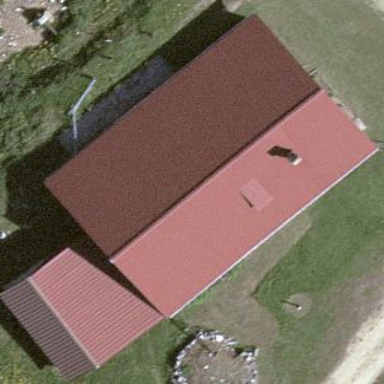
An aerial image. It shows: Simple house.